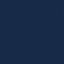
Land use / land cover: SeaLake